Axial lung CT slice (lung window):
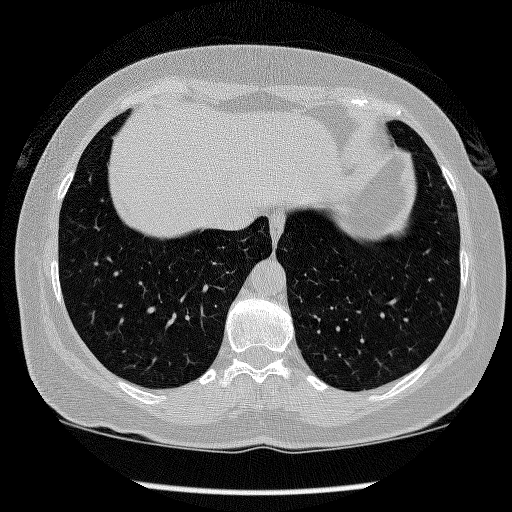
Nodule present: no